Question: I have this page and I want a border to go all the way around the main div. For some reason it's not doing it. Please help me out.
Here is the pic of the page:

Here is the code:
'''
<div id="main">
<section id="primary"><div id="content" role="main"><div id="breadcrumb"><a class="home" href="http://www.bolistylus.com">Home</a> &rsaquo; <a href="http://www.bolistylus.com/shop/">Shop</a></div>
<h1 class="page-title">All Products</h1>
<div class="entry-content">
<h1 class="description-title">WHY IS BOLI BETTER?</h1>
<div class="feature feature-item-248"><img class="main" src="http://www.bolistylus.com/wp-content/uploads/uclaproduct.png" alt="" /></p>
<div class="feature_description">
<div class="feature_description_header">
<h2 class="descript-heading">PERFECTLY WEIGHTED</h2>
</div>
<div class="feature_description_content">
<p>Touch screens have simplified technology, but there has yet to be a way to capture the precision of a calligrapher or the stroke of an artist. Not only should it meet your needs, but a stylus should have style.</p>
</div>
</div>
</div>
<div class="feature feature-item-252"><img class="main" src="http://www.bolistylus.com/wp-content/uploads/pinkproduct.png" alt="" /></p>
<div class="feature_description">
<div class="feature_description_header">
<h2 class="descript-heading">PEN-LIKE PRECISION</h2>
</div>
<div class="feature_description_content">
<p>Your stylus should be as sharp as your ideas. The thin and clear disc gives you the accuracy you want in a digital pen.</p>
</div>
</div>
</div>
<div class="feature feature-item-254">
<p><img class="main" src="http://www.bolistylus.com/wp-content/uploads/blueproduct.png" alt="" /></p>
<div class="feature_description">
<div class="feature_description_header">
<h2 class="descript-heading">BALL POINT</h2>
</div>
<div class="feature_description_content">
<p>Hold your stylus at the angle you're most comfortable with. Jot gives you the freedom to write or sketch like you're used to.</p>
</div>
</div>
</div>
<div class="feature feature-item-256">
<p><img class="main" src="http://www.bolistylus.com/wp-content/uploads/greenproduct.png" alt="" /></p>
<div class="feature_description">
<div class="feature_description_header">
<h2 class="descript-heading">HEAVY METAL</h2>
</div>
<div class="feature_description_content">
<p>Once Jot is in your grip, the quality is unmistakable. The durable aluminum and steel gives Jot superior conductivity and craftsmanship comparable to any luxury pen.</p>
</div>
</div>
</div>
</div>
[1]: http://i.stack.imgur.com/CYrQv.png
'''
Here is the css as requested:
'''
.entry-content .feature_description {
float: left;
padding-bottom: 20px;
position: relative;
width: 400px;
}
.entry-content .feature_description_header {
padding-bottom: 8px;
}
.entry-content .feature_description_content {
font-size: 18px;
line-height: 21.3px;
margin-bottom: 8px;
margin-top: 0;
}
.entry-content .back_2_top {
bottom: 0;
color: #A4A5A7;
font-size: 11px;
position: absolute;
}
.descript-heading {
font-size: 24px;
}
.entry-content .feature_description_header {
margin-top: -20px;
padding-bottom: 8px;
}
.description-title {
font-size: 38px;
}
.entry-content, .entry-summary {
border: 3px solid #000000;
padding: 0.63em 0 0 1.63em;
}
'''
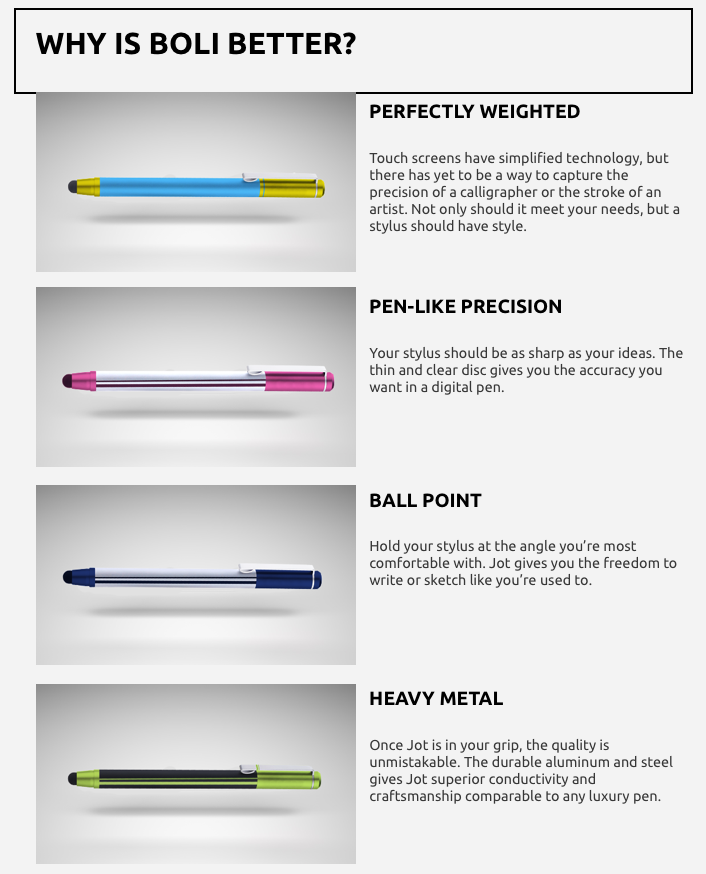
Answer: It looks like you need a <URL>. Add this to whichever element has the border:
'''
elementWithBorder {
overflow: hidden;
}
'''
I'm assuming it's the '.entry-content' element that has the border and needs the clearfix, and that the '.feature' element is floated.
Before clearfix:
<URL>
After clearfix:
<URL>
This can happen when a non-floated element's children are floated. Eventually, you might want to use a more cross-browser clearfix method, but this should work in modern browsers.